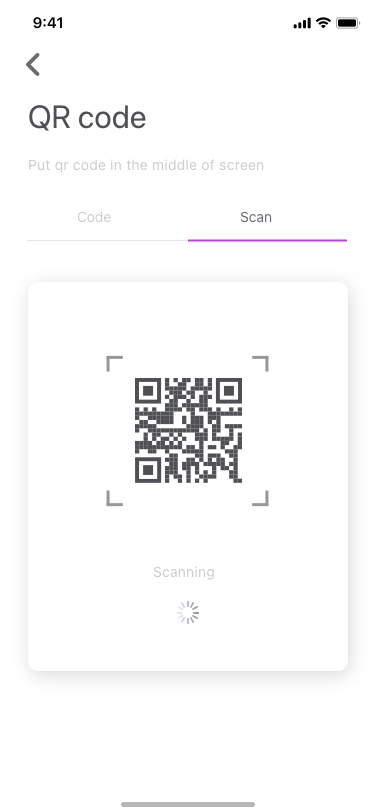
Text in this UI design:
Scanning
QR code
Put qr code in the middle of screen
Code
Scan